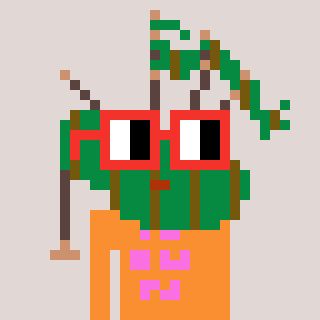
a pixel art character with square red glasses, a bagpipe-shaped head and a orange-colored body on a warm background